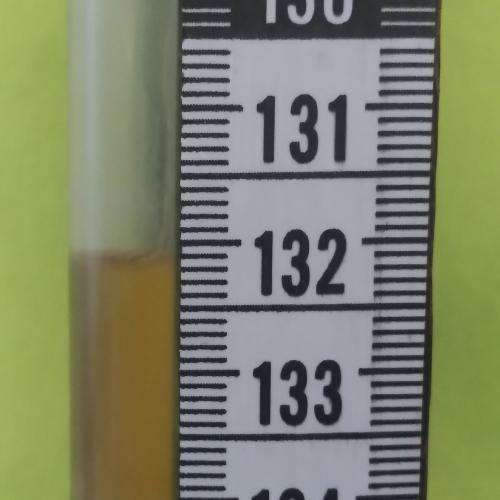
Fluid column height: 132.1 cm